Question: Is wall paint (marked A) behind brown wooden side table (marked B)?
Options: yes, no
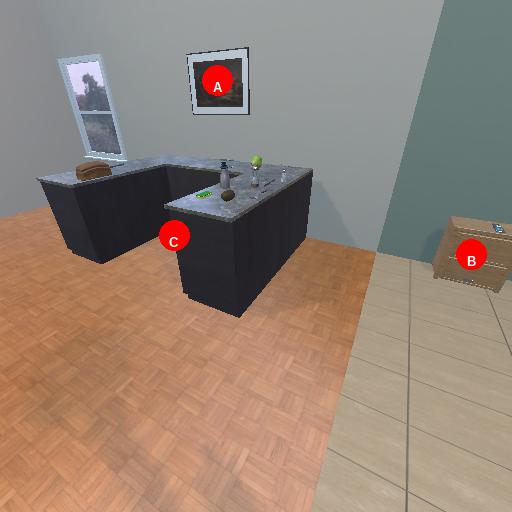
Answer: yes